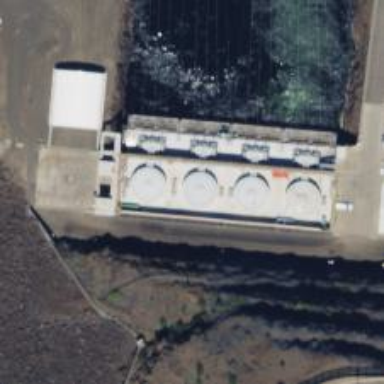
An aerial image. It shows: Hydro power generator using water-storage method.